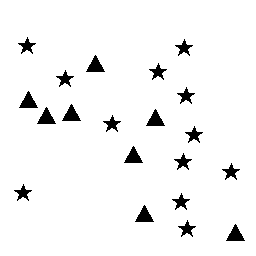
Squares: 0
Triangles: 8
Stars: 12
Total shapes: 20